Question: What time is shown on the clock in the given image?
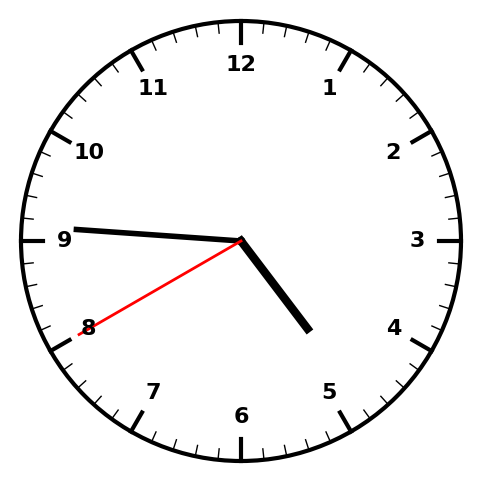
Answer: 04:45:40